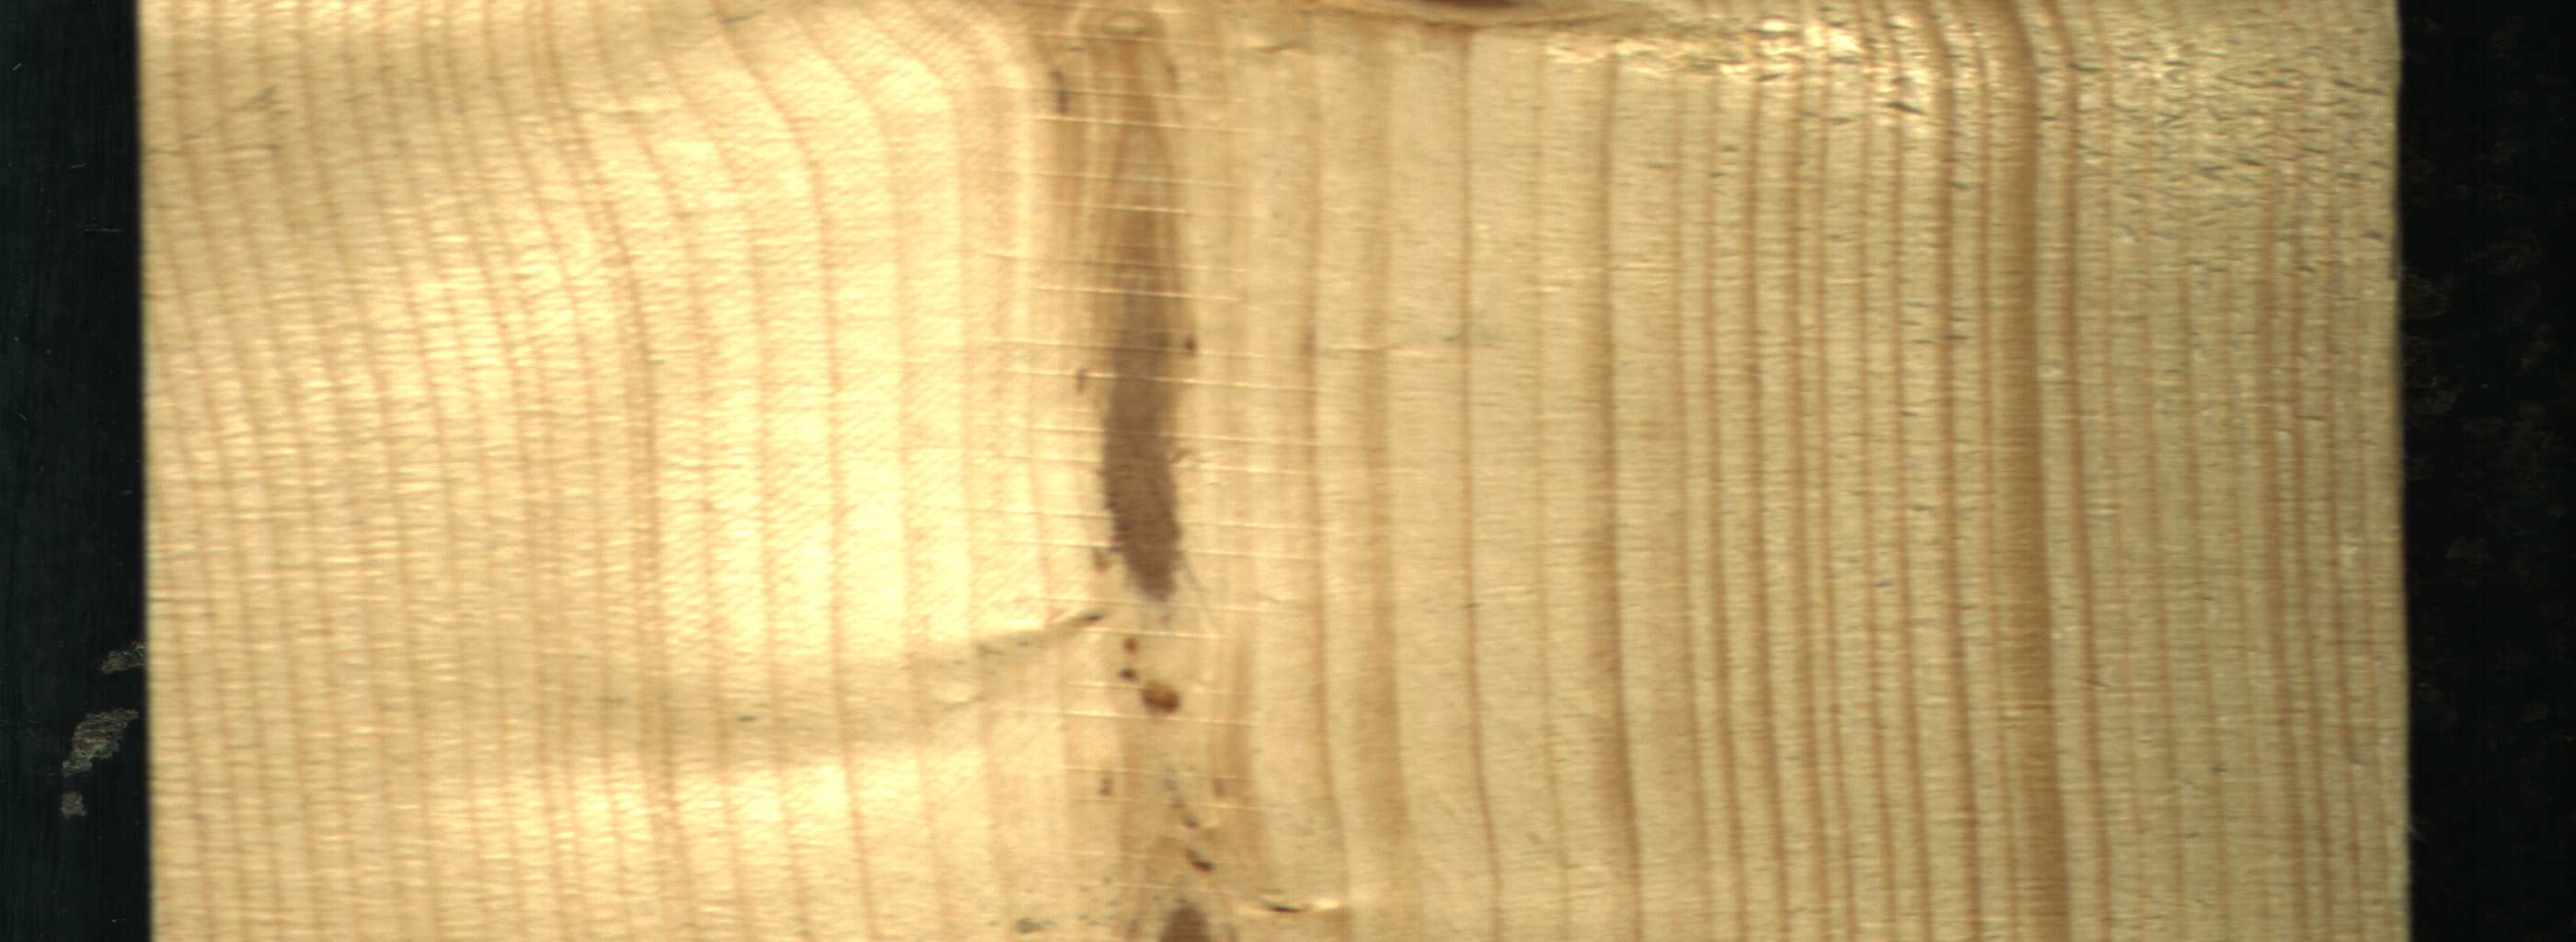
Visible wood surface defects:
Marrow
Live_Knot